Interaction volume radius: 5 \u00c5
Interaction volume height: 25 \u00c5
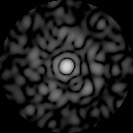
Disorder parameter: 0.8495